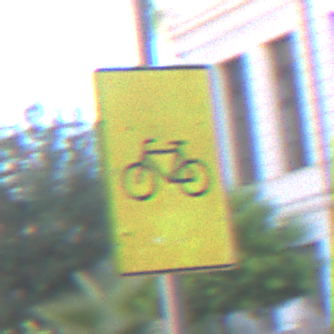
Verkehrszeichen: RadverkehrOhnePfeilsymbol
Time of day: SunriseSunset
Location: Outdoor (Urban)
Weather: PartlyCloudy
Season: NotSpecified
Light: Natural